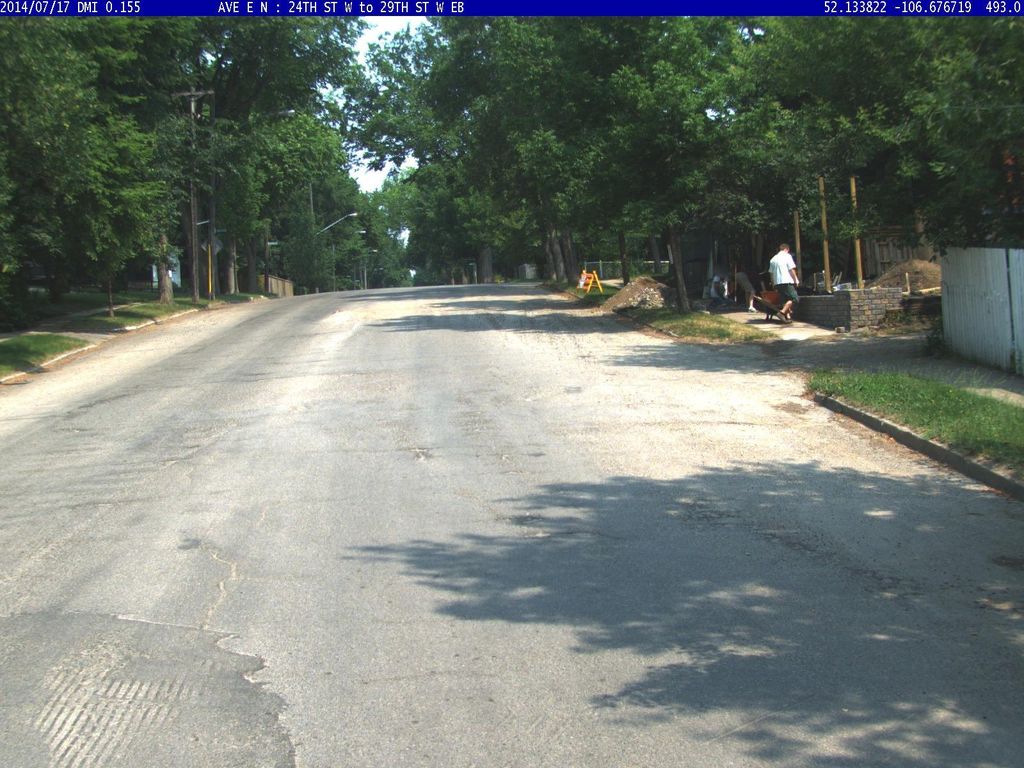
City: saskatoon